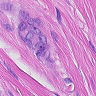
Metastatic tissue present: yes